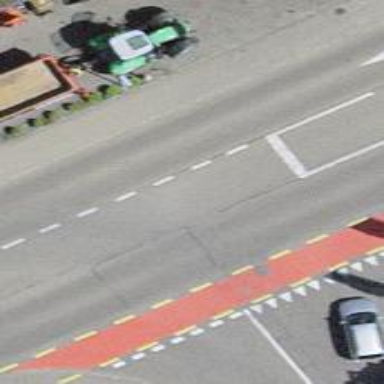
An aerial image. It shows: Primary road with asphalt surface.